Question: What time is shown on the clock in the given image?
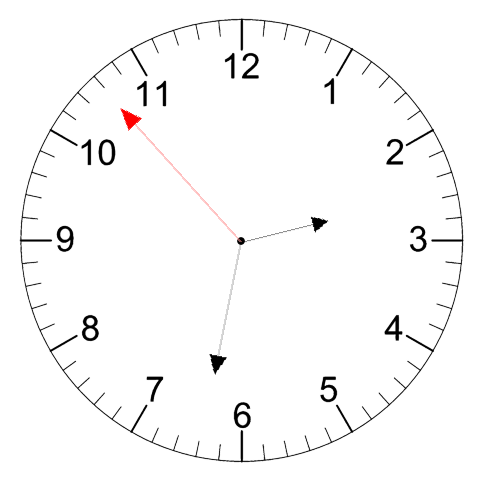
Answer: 02:31:53